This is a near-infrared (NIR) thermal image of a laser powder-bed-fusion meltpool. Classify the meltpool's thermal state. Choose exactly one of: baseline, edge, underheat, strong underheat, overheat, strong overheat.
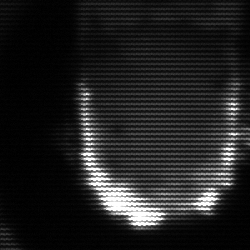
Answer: baseline